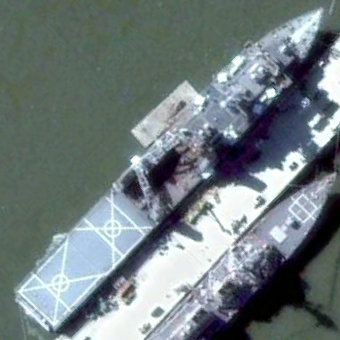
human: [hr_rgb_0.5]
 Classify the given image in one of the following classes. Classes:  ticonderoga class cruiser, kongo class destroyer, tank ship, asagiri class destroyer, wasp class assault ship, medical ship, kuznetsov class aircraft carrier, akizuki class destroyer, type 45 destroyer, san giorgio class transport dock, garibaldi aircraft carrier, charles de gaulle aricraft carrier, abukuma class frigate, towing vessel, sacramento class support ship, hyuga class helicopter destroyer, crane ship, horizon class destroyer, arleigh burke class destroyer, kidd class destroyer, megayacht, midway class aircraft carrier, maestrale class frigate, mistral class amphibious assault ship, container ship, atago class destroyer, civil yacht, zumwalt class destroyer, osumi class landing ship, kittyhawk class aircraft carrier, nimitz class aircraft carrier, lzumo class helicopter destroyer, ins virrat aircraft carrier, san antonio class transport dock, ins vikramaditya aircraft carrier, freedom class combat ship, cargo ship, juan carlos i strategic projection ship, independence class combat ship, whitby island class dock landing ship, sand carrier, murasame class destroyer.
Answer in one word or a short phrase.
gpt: Whitby Island class dock landing ship